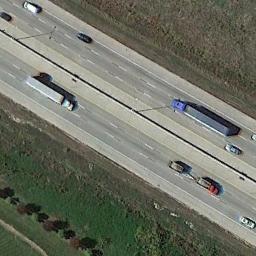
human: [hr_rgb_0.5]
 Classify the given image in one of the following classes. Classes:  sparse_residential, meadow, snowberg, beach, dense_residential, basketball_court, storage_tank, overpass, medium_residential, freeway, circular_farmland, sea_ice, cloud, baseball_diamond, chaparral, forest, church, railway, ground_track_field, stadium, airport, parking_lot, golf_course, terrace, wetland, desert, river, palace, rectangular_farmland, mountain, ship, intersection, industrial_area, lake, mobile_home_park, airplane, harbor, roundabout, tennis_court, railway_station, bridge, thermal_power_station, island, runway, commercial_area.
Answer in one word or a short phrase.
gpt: freeway